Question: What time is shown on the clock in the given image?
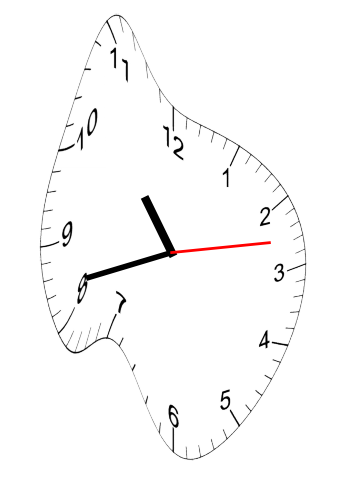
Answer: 10:42:13